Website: lowes
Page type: cart
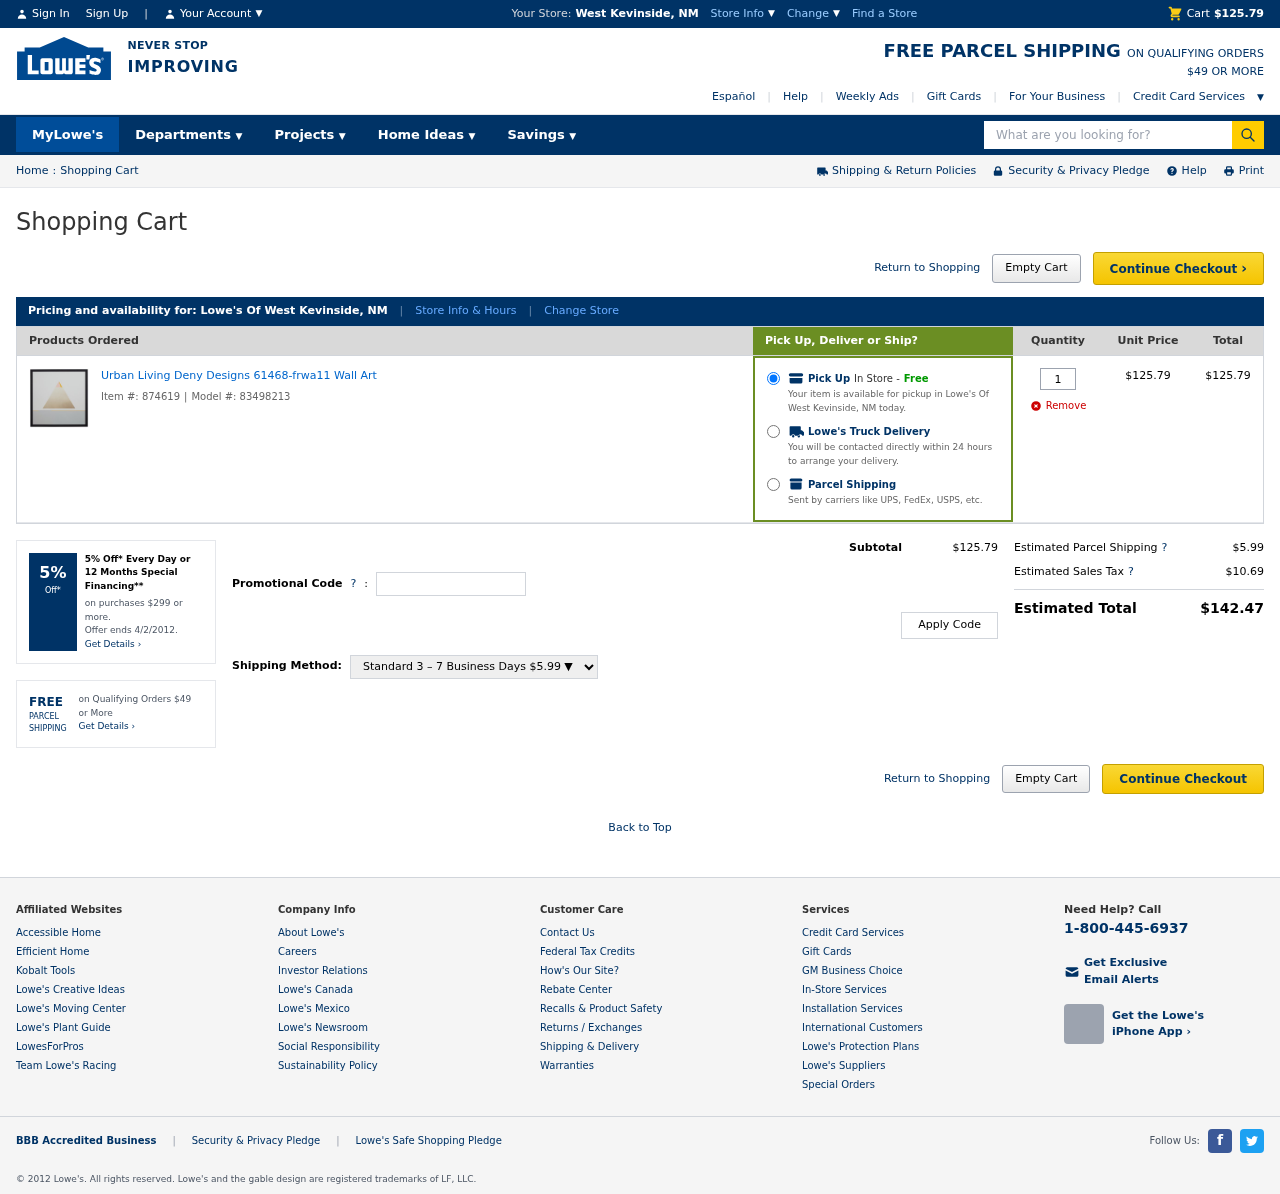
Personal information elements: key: PII_CITY_STATE
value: West Kevinside, NM
Product elements: key: PRODUCT1_NAME
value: Urban Living Deny Designs 61468-frwa11 Wall Art
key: PRODUCT1_PRICE
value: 125.79
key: PRODUCT1_QUANTITY
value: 1
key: PRODUCT1_ITEM_NUMBER
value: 874619
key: PRODUCT1_MODEL_NUMBER
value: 83498213
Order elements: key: ORDER_SUBTOTAL
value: $125.79
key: ORDER_ITEM_TOTAL
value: $125.79
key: ORDER_SHIPPING
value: $5.99
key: ORDER_TAX
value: $10.69
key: ORDER_TOTAL
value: $142.47
Search elements: key: HEADER_SEARCH
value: What are you looking for?